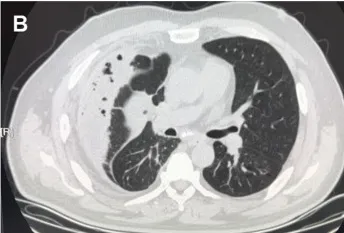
CT scan images. (B) Chest CT showed no significant changes in the amount of right-sided pleural effusion after thorough pleural drainage and anti-infective treatment for 3 weeks.
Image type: radiology (ct)